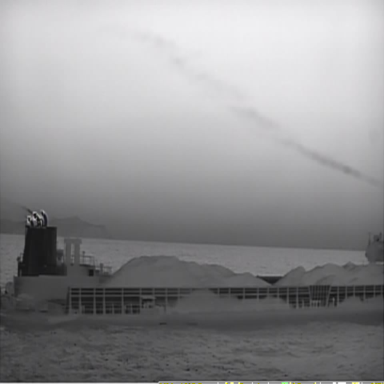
There is a liner in the infrared image.